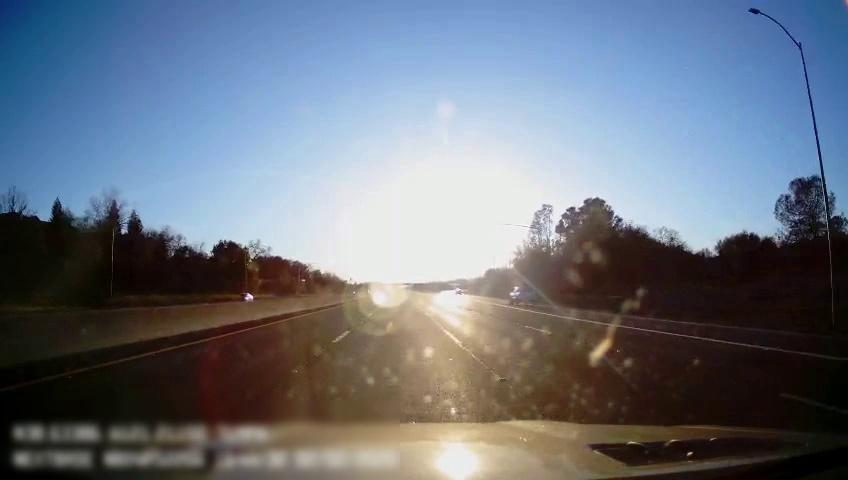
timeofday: Day
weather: Sunny
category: Drivable Space
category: Vehicles | Truck
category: Vehicles | Car
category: Lanes | Alternate Lane
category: Lanes | Alternate Lane
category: Lanes | Current Lane
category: Lanes | Current Lane
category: Lanes | Alternate Lane
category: Lanes | Alternate Lane